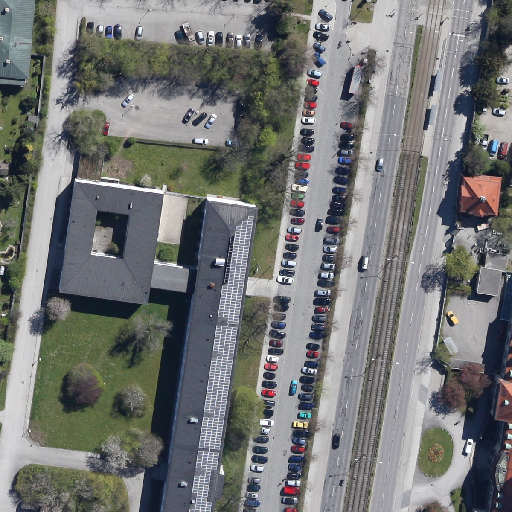
Referring expression: impervious surface